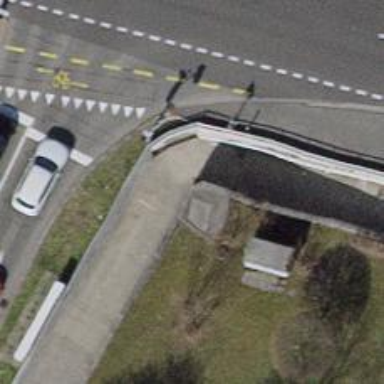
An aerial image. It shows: Retaining wall made of concrete.